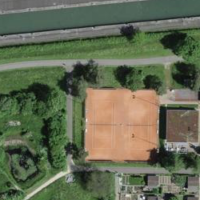
EUNIS habitat code: 53
Species observed at this site:
Lythrum salicaria
Symphyotrichum novae-angliae
Corvus corone
Pinus sylvestris
Alcedo atthis
Sylvia atricapilla
Caltha palustris
Vanessa atalanta
Erithacus rubecula
Polygonia c-album
Phoenicurus ochruros
Lysimachia punctata
Periparus ater
Echium vulgare
Cyanistes caeruleus
Sturnus vulgaris
Chloris chloris
Pyrrhula pyrrhula
Troglodytes troglodytes
Passer domesticus
Remiz pendulinus
Turdus merula
Agrimonia eupatoria
Lysimachia vulgaris
Mergus merganser
Milvus milvus
Regulus regulus
Prunus spinosa
Daucus carota
Coccothraustes coccothraustes
Sympetrum striolatum
Nymphaea alba
Chalcolestes viridis
Dendrocopos major
Buteo buteo
Salvia pratensis
Chroicocephalus ridibundus
Phylloscopus collybita
Luscinia megarhynchos
Gallinula chloropus
Cardamine pratensis
Pica pica
Epilobium hirsutum
Garrulus glandarius
Sitta europaea
Nucifraga caryocatactes
Picus viridis
Acrocephalus scirpaceus
Tanacetum vulgare
Gonocerus acuteangulatus
Motacilla cinerea
Acrocephalus arundinaceus
Anas platyrhynchos
Alopochen aegyptiaca
Aythya fuligula
Fringilla coelebs
Felis catus
Carduelis carduelis
Filipendula ulmaria
Columba palumbus
Phalacrocorax carbo
Parus major
Prunus padus
Hedera helix
Cornus sanguinea
Accipiter nisus